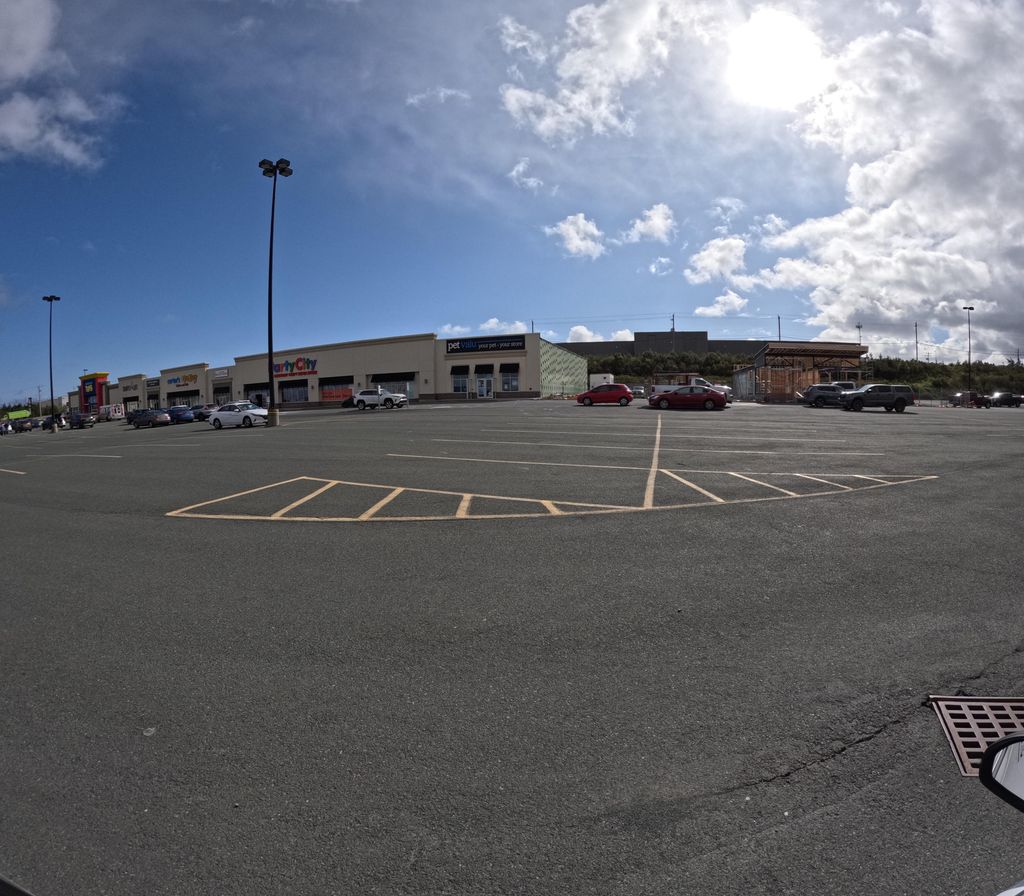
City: st_johns